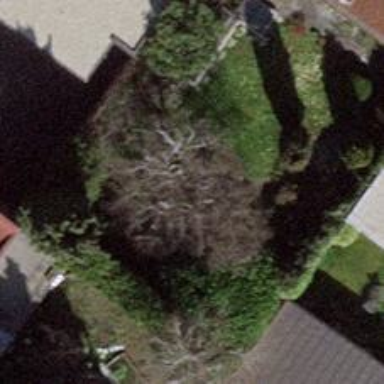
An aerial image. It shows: Urban tree adding natural touch to the cityscape.